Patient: sex M, age 64
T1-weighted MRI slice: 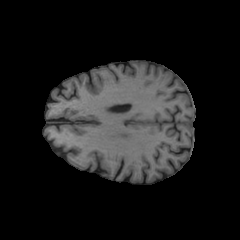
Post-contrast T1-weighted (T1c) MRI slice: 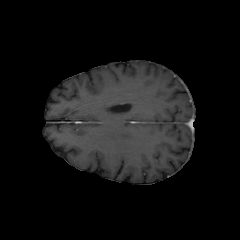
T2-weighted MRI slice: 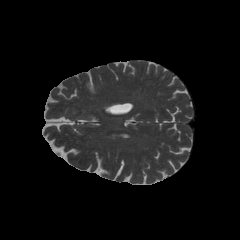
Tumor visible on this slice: no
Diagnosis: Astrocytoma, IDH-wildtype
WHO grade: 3